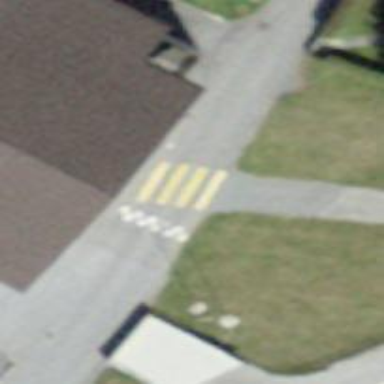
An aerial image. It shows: Zebra crossing on the road.